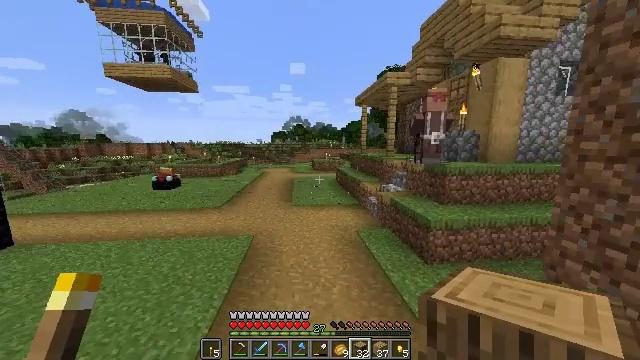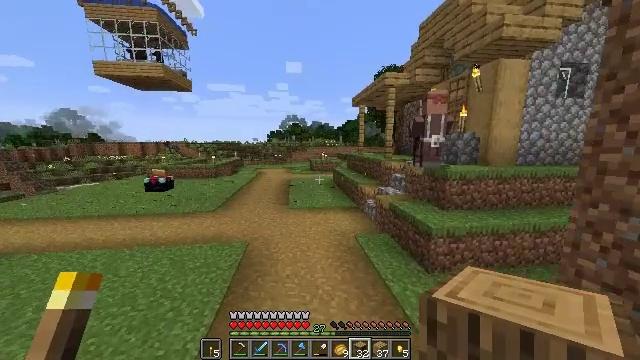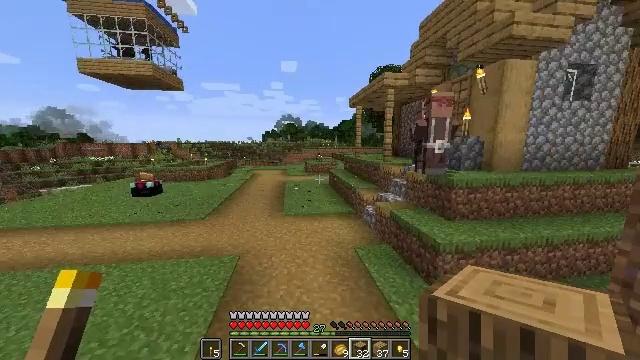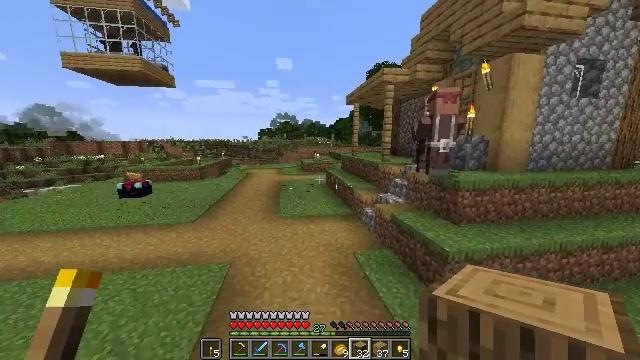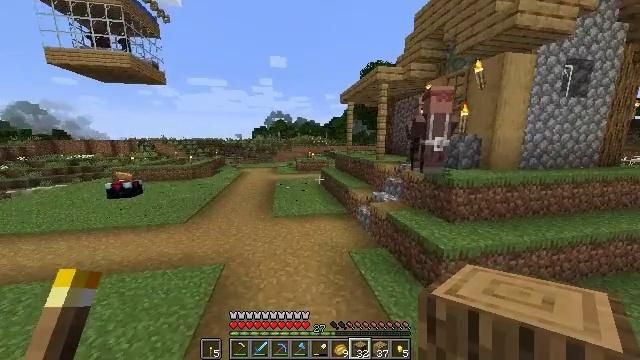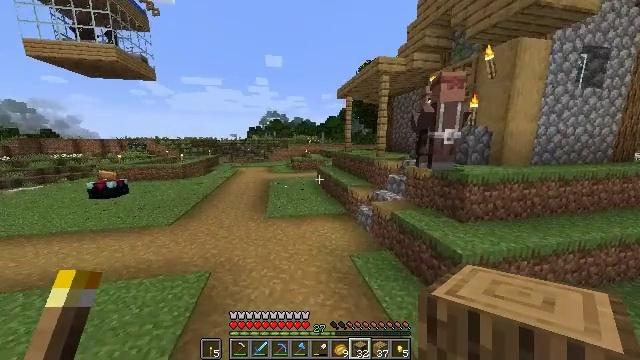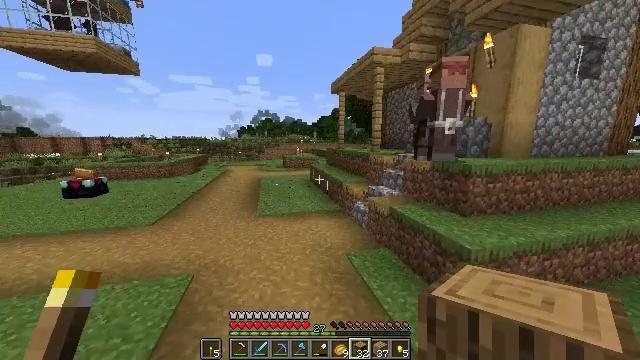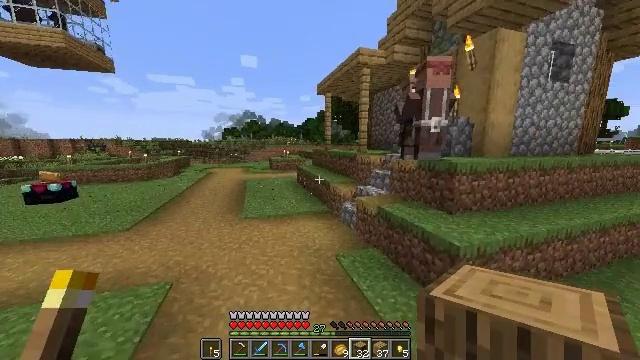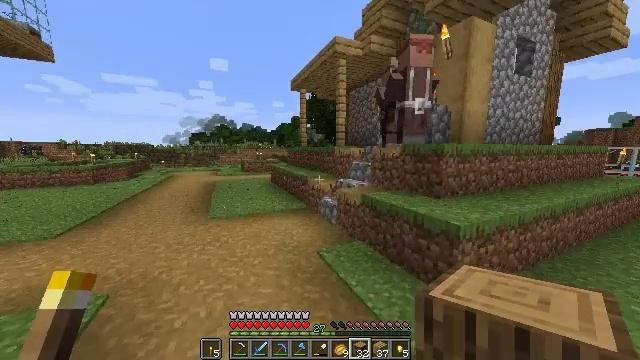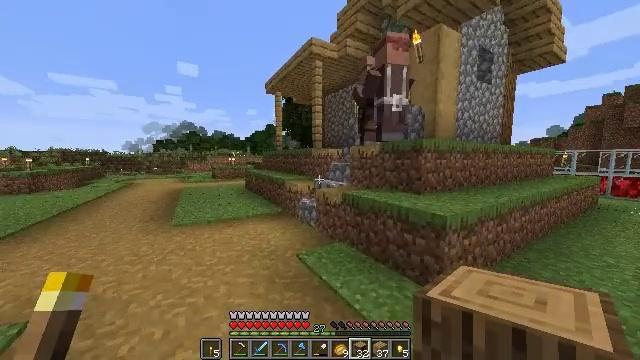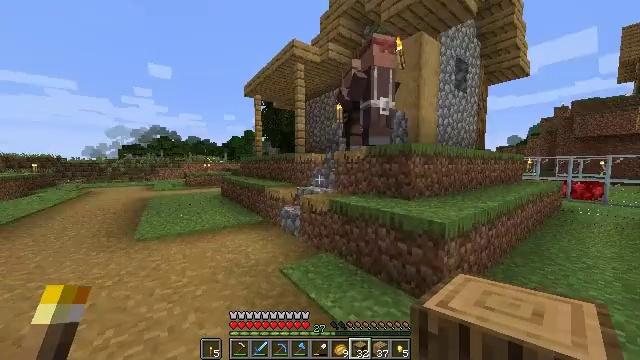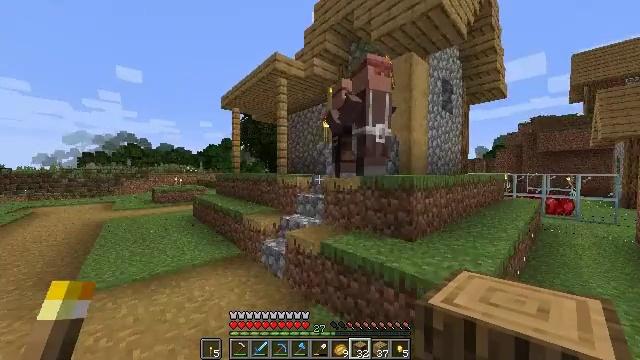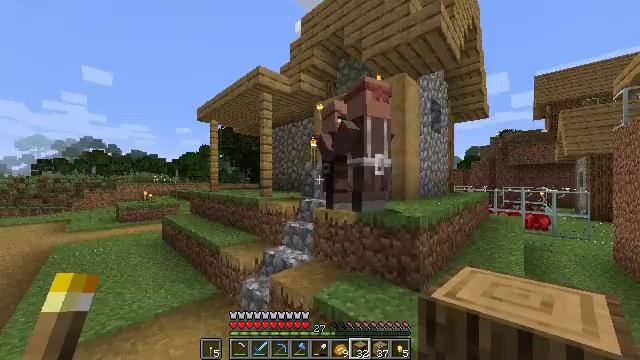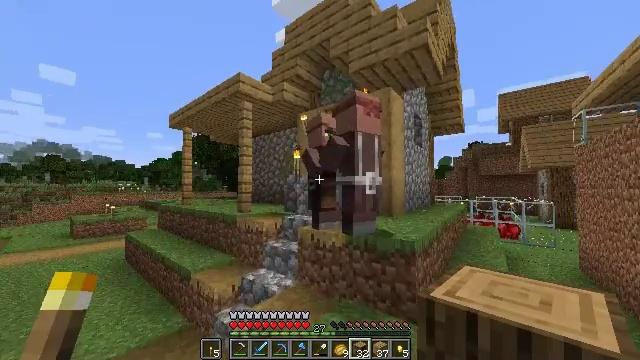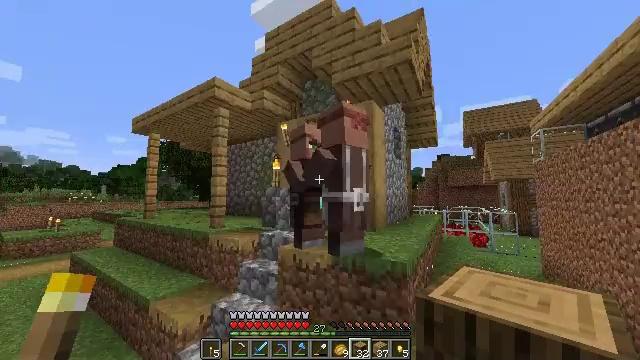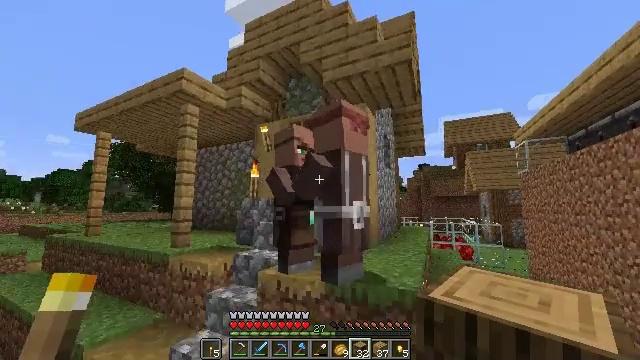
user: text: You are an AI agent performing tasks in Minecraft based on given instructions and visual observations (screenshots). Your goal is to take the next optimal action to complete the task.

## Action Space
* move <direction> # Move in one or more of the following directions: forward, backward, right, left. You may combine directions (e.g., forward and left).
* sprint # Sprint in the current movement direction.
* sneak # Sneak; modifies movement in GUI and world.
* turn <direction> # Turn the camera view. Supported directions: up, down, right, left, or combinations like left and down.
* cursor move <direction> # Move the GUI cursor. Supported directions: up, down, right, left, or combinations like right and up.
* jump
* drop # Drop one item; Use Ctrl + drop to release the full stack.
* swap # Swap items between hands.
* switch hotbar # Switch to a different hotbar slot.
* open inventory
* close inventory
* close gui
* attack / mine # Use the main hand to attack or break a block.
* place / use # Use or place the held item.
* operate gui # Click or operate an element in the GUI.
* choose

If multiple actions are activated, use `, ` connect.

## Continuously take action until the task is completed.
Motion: motion action
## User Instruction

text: Prepare rabbit stew on the crafting table.
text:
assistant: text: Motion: move forward, jump
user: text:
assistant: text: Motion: move forward, turn right, jump
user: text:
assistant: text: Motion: move forward, turn right, jump
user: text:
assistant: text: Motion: move forward, turn right, jump
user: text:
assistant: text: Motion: move forward, turn right, jump
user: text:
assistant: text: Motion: move forward, turn right, jump
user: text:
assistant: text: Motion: move forward, turn right, jump
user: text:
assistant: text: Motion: move forward, sprint, turn right and up, jump
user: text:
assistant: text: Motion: move forward, sprint, turn right and up, jump
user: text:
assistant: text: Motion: move forward, sprint, turn right and up, jump
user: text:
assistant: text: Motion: move forward, turn right and up, jump
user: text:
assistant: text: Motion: move forward, turn right and up, jump
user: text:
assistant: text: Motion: move forward, turn right and up
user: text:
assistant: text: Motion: turn right and up
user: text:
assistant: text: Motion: turn right and up
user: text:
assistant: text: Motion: turn right and up
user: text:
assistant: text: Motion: turn right and up
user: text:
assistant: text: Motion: turn right and up
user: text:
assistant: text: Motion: turn right and up
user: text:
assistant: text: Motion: turn right and up
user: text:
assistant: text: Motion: turn right
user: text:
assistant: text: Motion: turn right and up
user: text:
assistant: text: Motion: turn right
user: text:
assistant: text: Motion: turn right and up
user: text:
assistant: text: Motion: turn right and up
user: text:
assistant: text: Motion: turn right and up
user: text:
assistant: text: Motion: turn right and up
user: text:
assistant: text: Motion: turn up
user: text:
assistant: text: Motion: no_op
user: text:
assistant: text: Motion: no_op